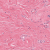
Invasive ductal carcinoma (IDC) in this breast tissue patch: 0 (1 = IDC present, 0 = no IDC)